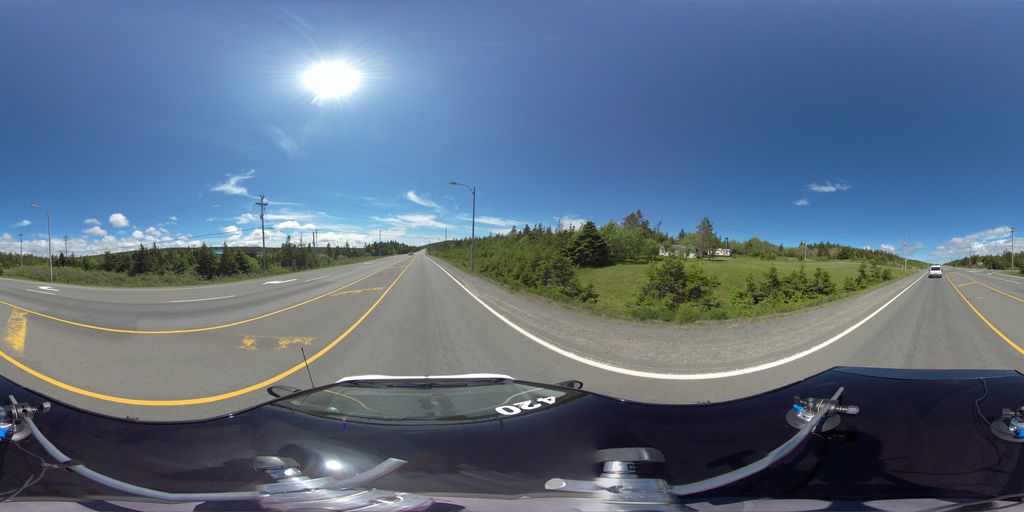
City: st_johns